Milling tool wear sample.
Tool blade image: 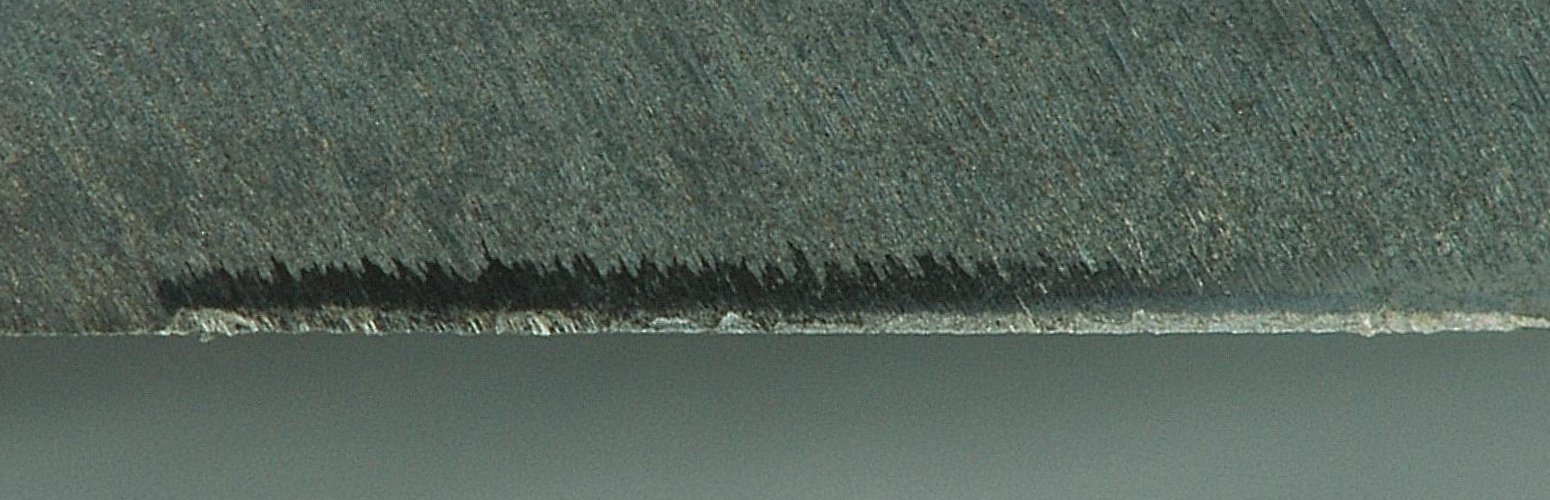
Chip image: 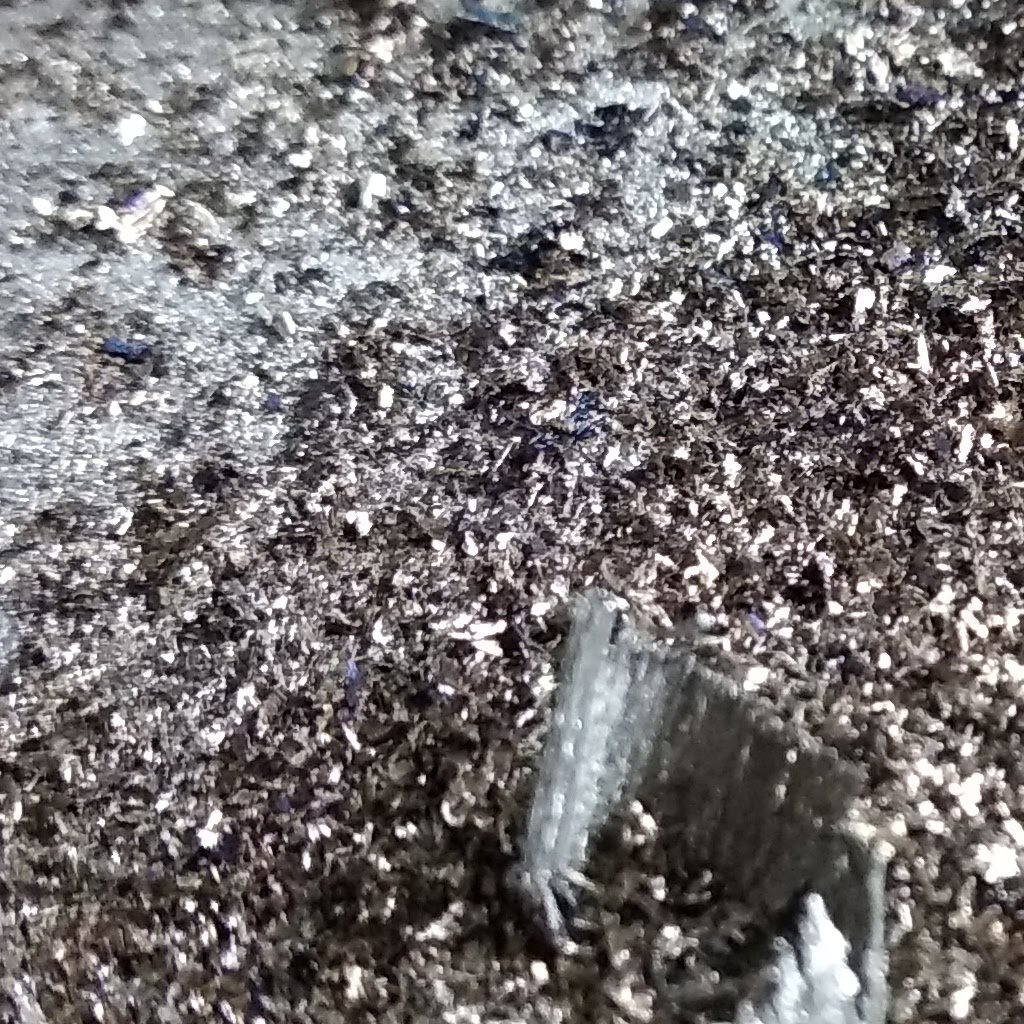
Workpiece image: 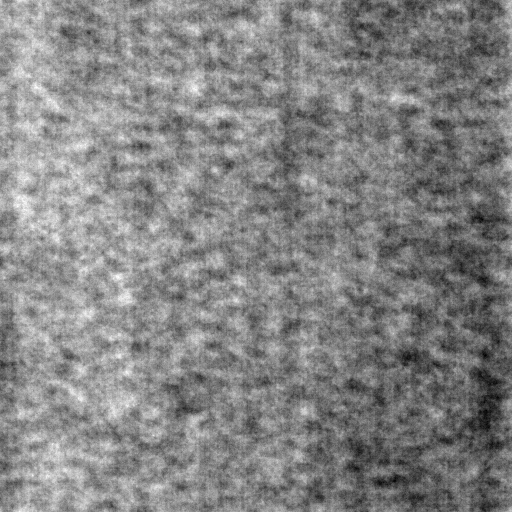
Tool wear state: used
Gaps: 0
Flank wear: 107.95
Overhang: 24.6
Force-signal Mel-spectrograms (X, Y, Z axes): 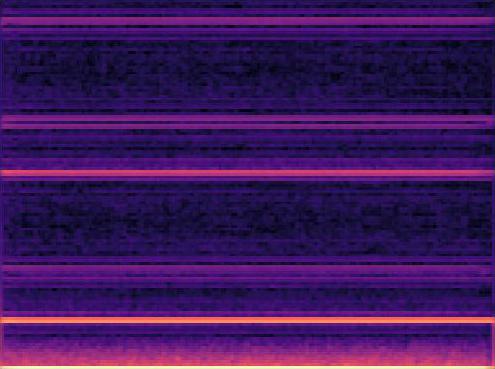 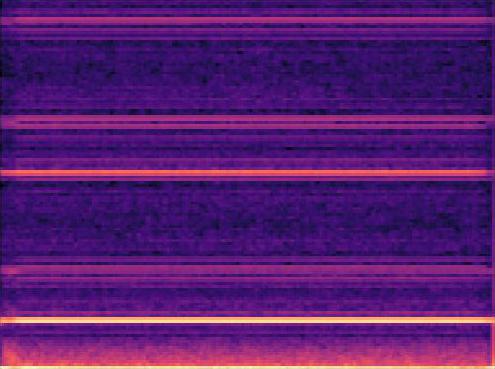 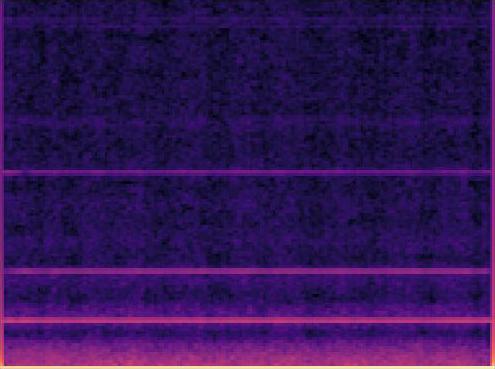
Force-signal scalograms (X, Y, Z axes): 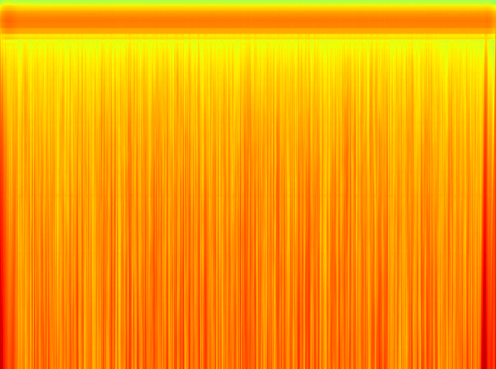 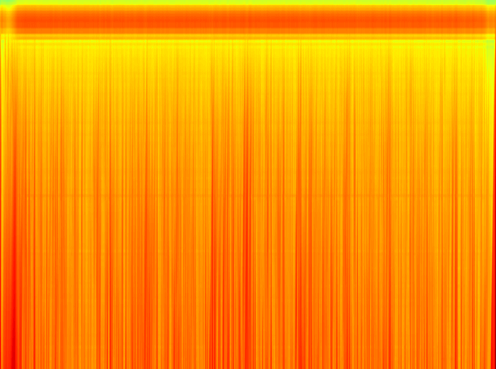 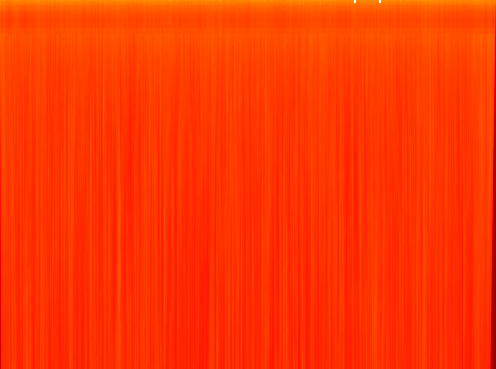
Force phase: steady_state_stabilization_wear